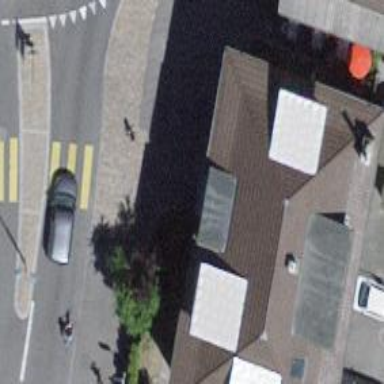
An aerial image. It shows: Bus stop with platform for public transport.